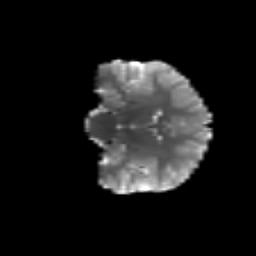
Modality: T2w
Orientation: coronal
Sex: female
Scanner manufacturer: siemens
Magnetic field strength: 3 T
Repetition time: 5 s
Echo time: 0.071 s